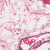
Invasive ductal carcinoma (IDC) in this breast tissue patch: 0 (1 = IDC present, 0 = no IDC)